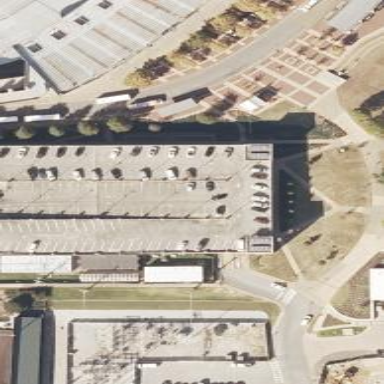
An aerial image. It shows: Multi-storey parking building.